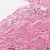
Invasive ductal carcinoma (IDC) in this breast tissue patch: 0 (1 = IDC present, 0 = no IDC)